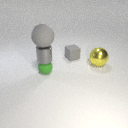
large gray rubber sphere above small green rubber sphere